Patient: sex M, age 72
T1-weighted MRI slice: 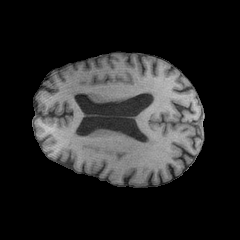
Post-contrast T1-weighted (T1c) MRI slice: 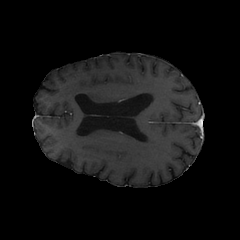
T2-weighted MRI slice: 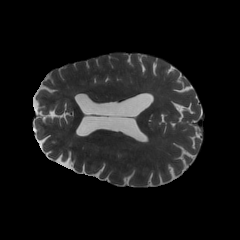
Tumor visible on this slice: no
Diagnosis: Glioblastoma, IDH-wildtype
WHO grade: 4